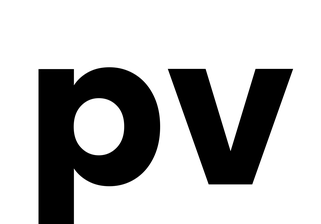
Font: Poppins-Bold